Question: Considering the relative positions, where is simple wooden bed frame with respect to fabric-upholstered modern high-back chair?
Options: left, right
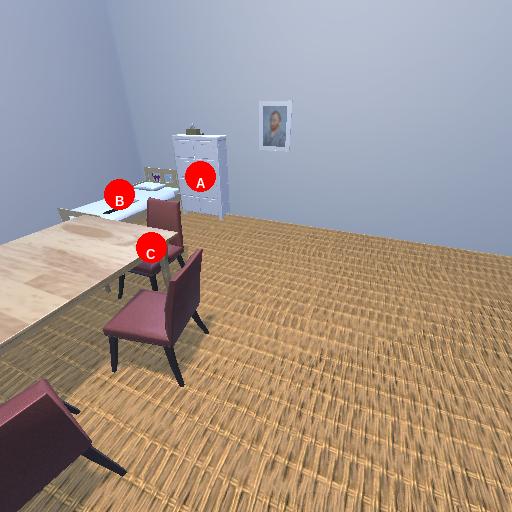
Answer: left